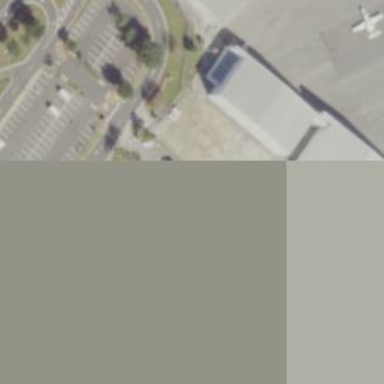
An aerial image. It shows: Airport terminal building.